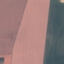
Land use / land cover: AnnualCrop